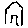
Label: house